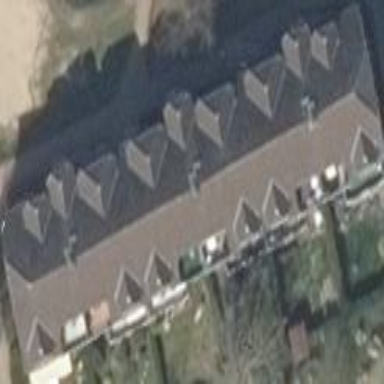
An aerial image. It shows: Building featuring apartments with half-hipped roof.